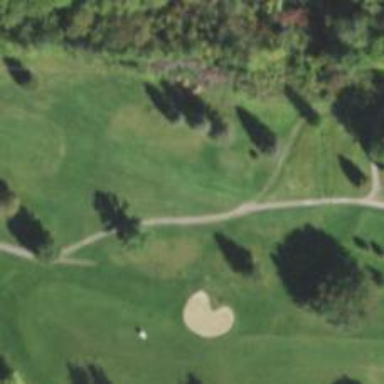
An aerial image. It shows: Pathway for golfing.